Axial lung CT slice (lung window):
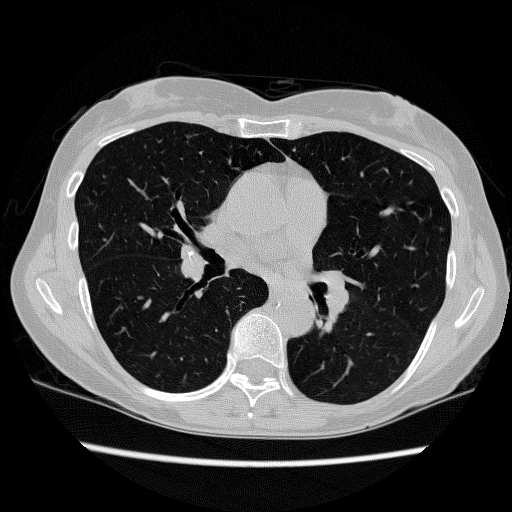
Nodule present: no